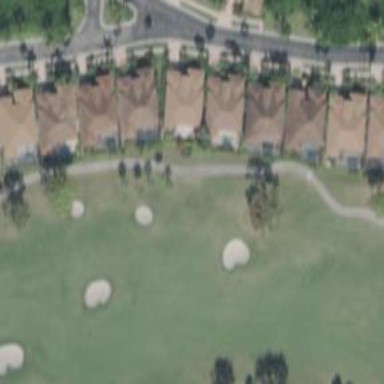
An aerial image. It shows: Golf fairway surrounded by grass.